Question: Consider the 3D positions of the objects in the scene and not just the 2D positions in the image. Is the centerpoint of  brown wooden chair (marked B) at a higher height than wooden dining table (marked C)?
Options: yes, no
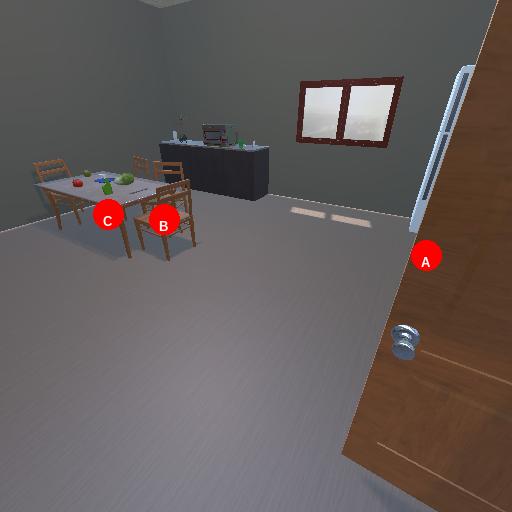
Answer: yes